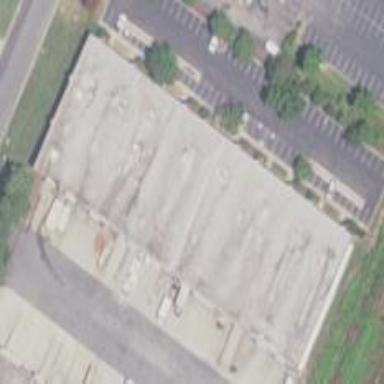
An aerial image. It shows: Warehouse.